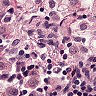
Metastatic tissue present: no